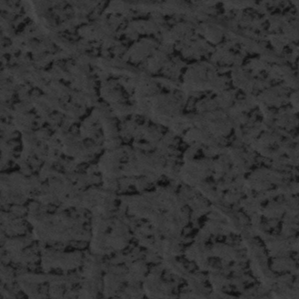
Label: frost